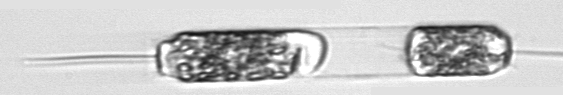
Label: Ditylum_brightwellii